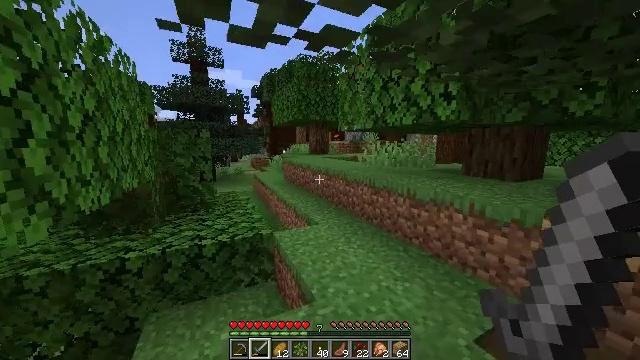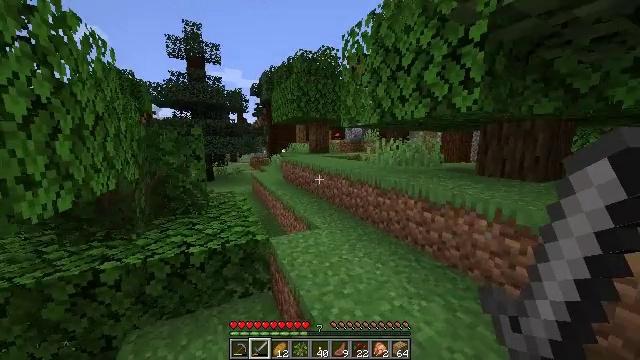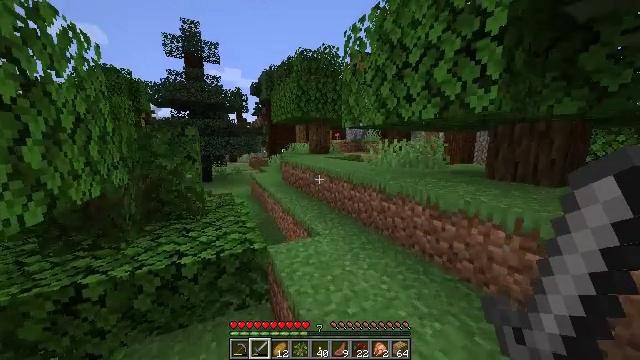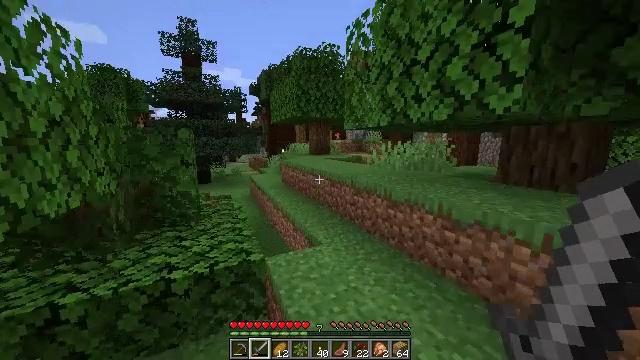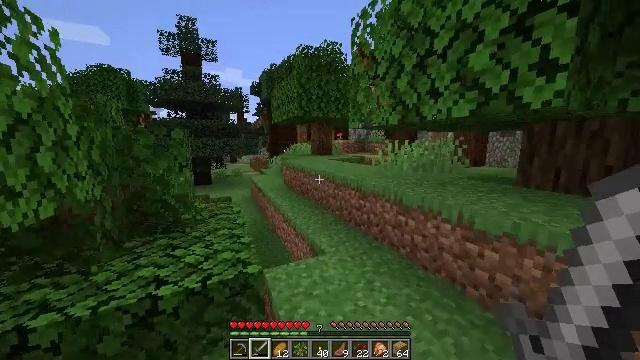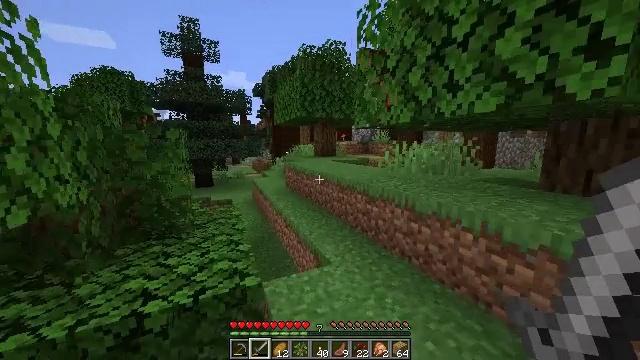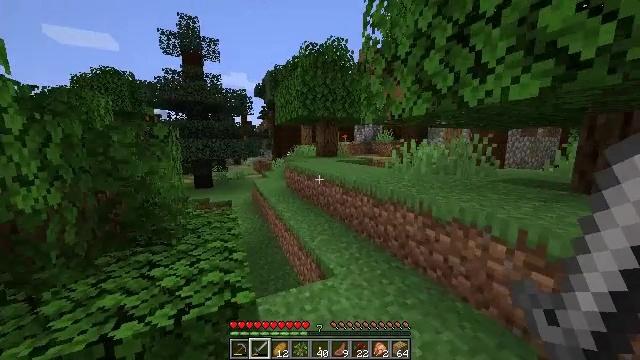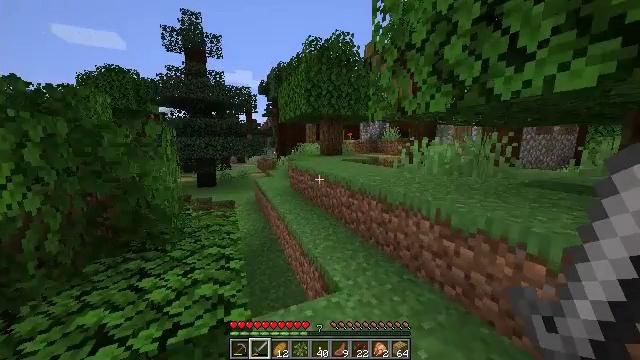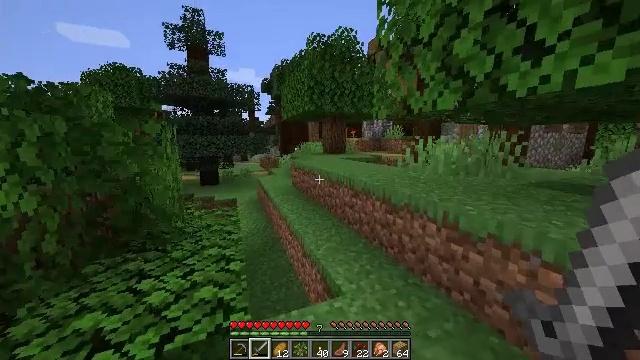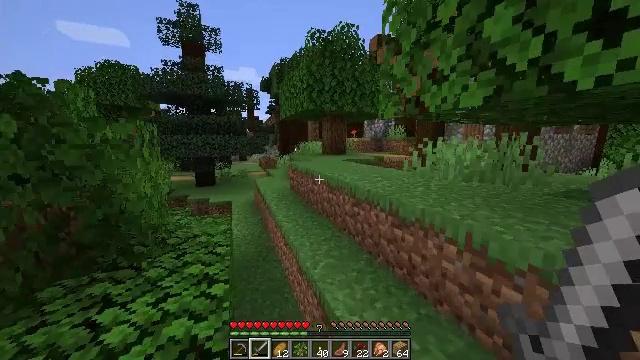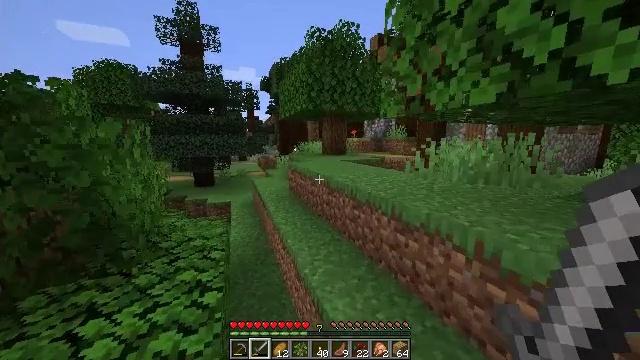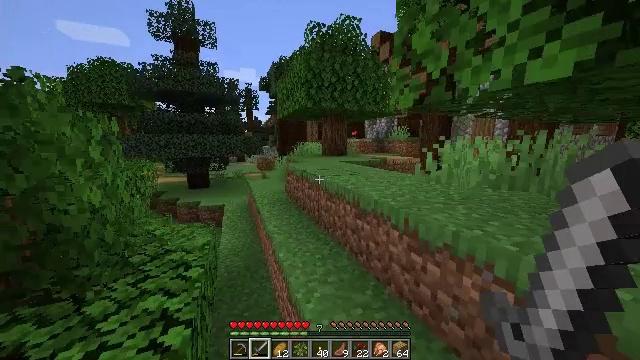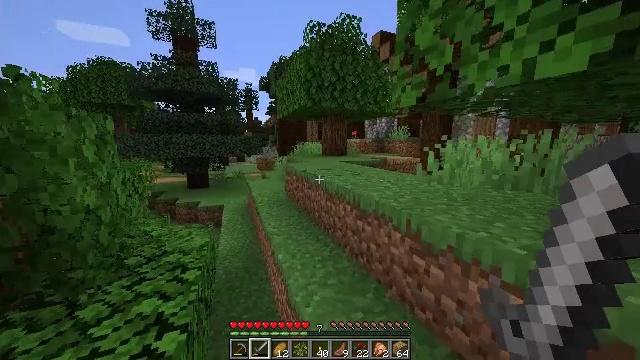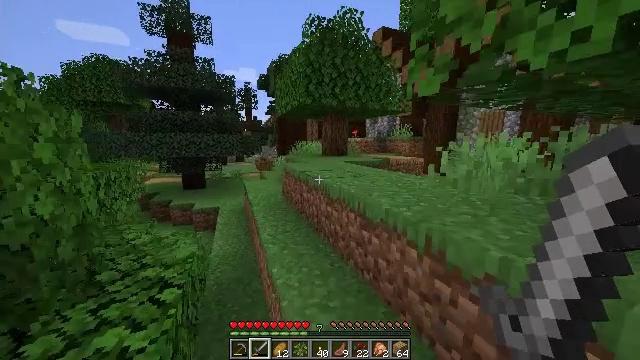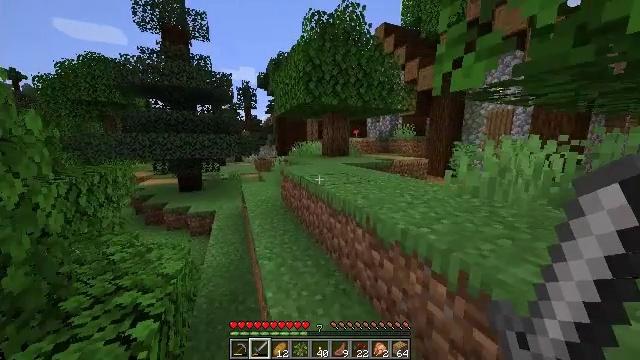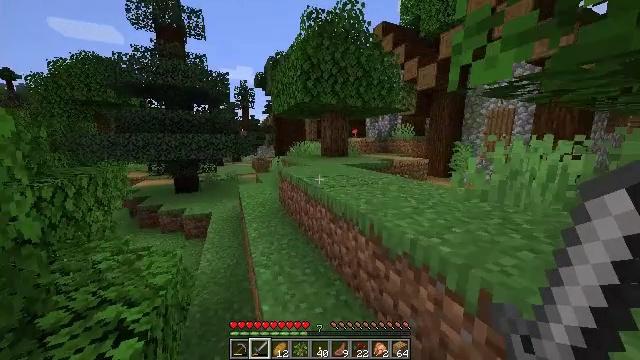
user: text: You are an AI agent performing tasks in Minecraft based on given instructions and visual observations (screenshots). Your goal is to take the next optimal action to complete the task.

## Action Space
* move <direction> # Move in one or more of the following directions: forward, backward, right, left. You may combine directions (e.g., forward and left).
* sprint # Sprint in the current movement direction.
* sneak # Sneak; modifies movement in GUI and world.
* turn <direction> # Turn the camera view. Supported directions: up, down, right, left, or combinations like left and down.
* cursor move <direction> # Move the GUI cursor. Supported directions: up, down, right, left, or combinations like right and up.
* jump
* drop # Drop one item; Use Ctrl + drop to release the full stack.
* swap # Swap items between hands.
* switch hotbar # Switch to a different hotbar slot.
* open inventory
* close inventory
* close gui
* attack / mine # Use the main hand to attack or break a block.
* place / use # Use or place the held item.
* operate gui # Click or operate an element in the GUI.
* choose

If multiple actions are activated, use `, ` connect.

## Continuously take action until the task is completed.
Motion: motion action
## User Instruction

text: Mine oak leaves.
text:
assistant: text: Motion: move forward, sprint
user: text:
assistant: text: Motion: move forward, sprint
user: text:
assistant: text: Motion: move forward, sprint
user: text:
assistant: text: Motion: move forward, sprint
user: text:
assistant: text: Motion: move forward, sprint
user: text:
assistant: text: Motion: move forward, sprint
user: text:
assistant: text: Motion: move forward, sprint, turn left
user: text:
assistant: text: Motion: move forward, sprint
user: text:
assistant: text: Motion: move forward, sprint
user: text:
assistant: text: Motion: move forward, sprint
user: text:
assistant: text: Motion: move forward, sprint
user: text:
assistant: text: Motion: move forward, sprint
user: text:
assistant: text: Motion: move forward, sprint
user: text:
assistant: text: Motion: move forward, sprint
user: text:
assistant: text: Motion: move forward, sprint
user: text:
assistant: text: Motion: move forward, sprint, turn right
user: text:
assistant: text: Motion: move forward, sprint, turn right
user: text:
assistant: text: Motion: move forward, sprint, turn right and down, jump
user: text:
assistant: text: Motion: move forward, sprint, turn right and down, jump
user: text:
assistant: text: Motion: move forward, sprint, turn right and down, jump
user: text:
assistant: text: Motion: move forward, sprint, turn right and down, jump
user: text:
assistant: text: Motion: move forward, sprint, turn right and down, jump
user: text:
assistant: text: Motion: move forward, sprint, turn right and down, jump
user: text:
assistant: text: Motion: move forward, sprint, turn right and down, jump
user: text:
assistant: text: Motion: move forward, sprint, turn right and down, jump
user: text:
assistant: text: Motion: move forward, sprint, turn right and down
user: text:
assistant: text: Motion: move forward, sprint, turn right
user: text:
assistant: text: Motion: move forward, sprint, turn right
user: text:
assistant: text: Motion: move forward, sprint, turn right
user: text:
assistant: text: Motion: move forward, sprint, turn right